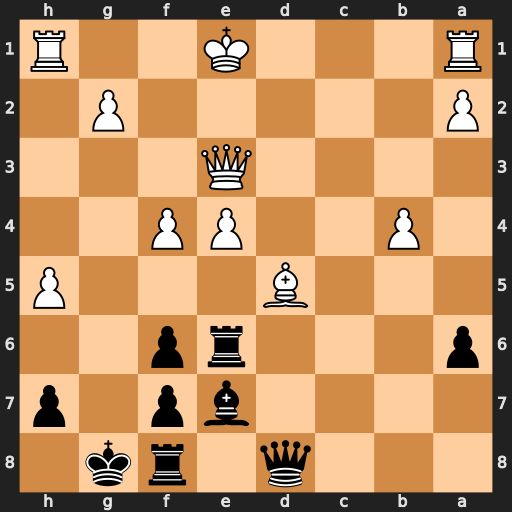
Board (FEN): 3q1rk1/4bp1p/p3rp2/3B3P/1P2PP2/4Q3/P5P1/R3K2R
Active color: b
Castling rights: KQ
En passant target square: -
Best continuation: Qxd5 exd5 Rxe3+